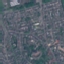
Label: Residential